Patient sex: M
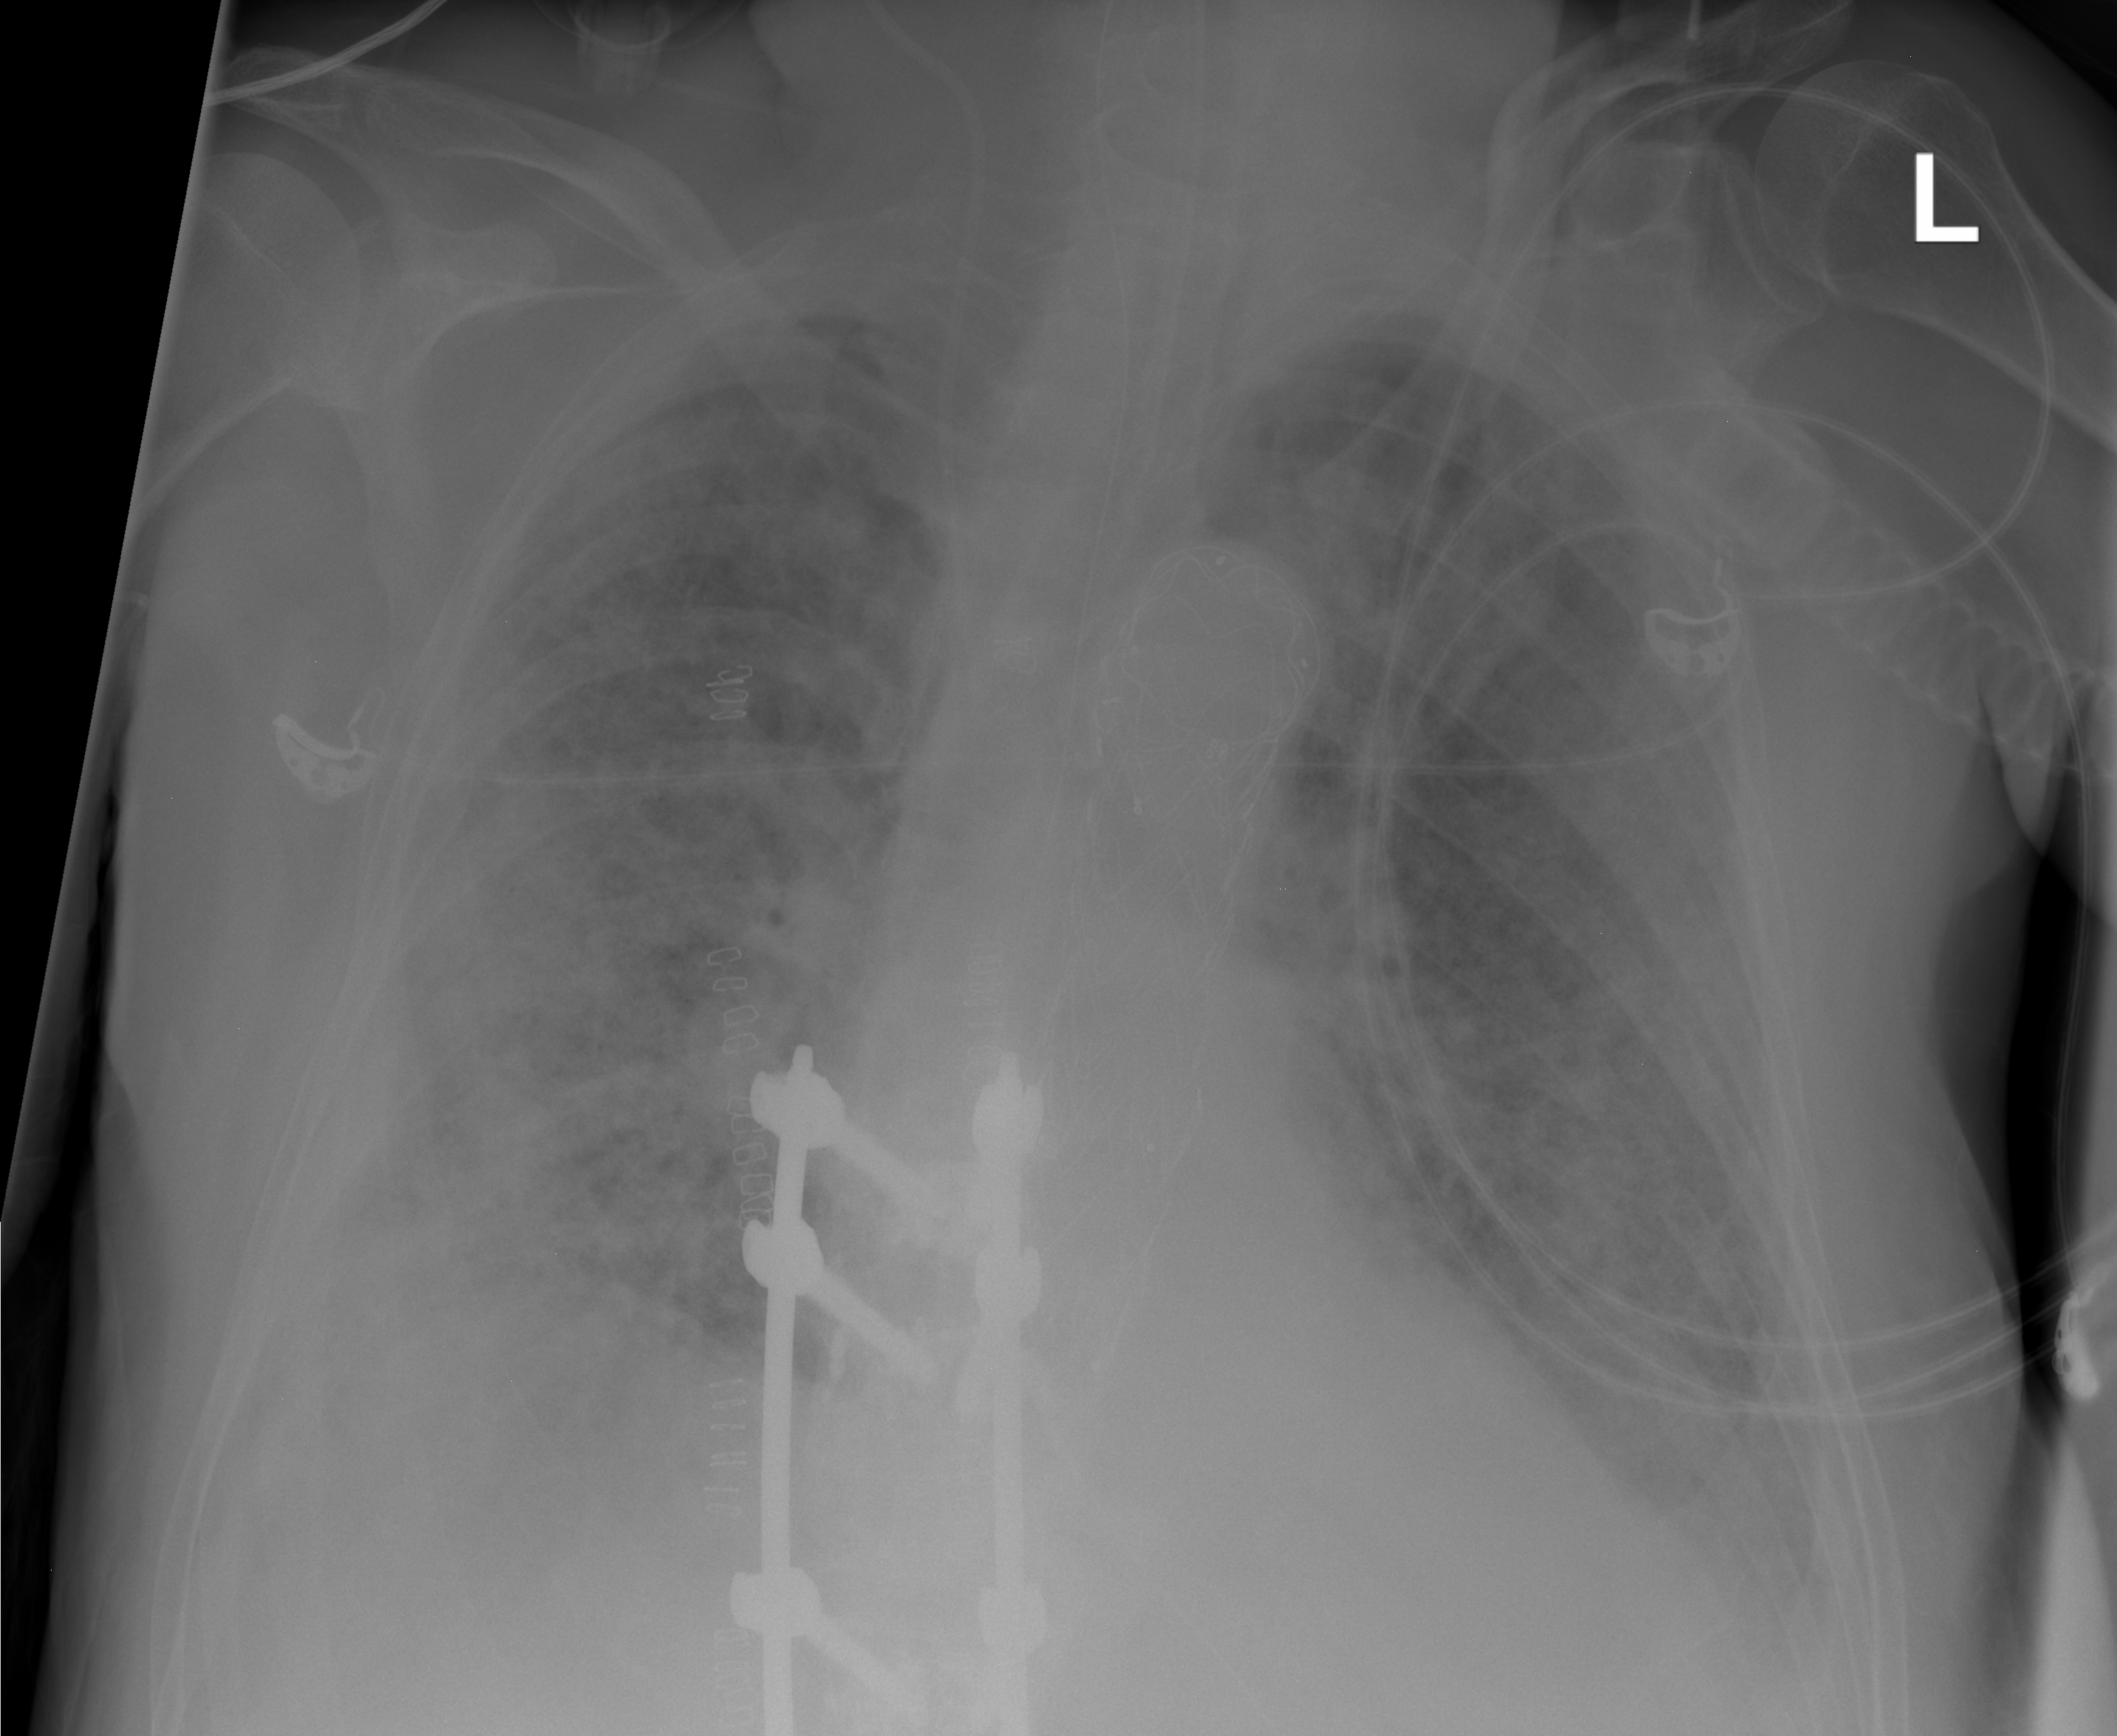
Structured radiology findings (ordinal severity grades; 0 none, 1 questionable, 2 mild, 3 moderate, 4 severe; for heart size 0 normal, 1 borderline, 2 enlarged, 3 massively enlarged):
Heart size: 2
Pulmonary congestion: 0
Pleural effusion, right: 2
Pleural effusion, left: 2
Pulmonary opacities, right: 4
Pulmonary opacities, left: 3
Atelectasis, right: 2
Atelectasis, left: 2